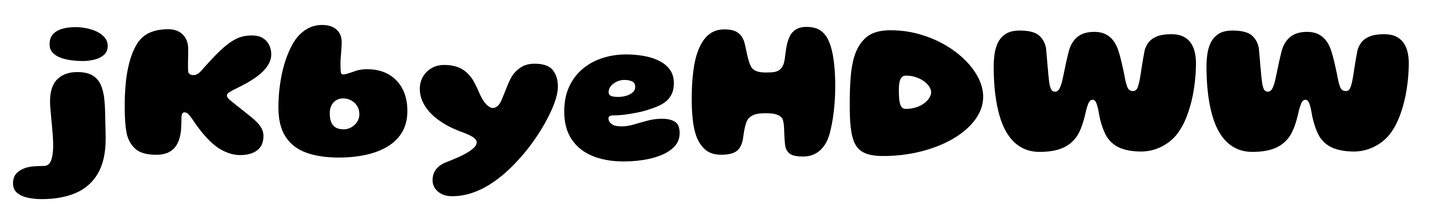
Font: Gluten_ExtraBold